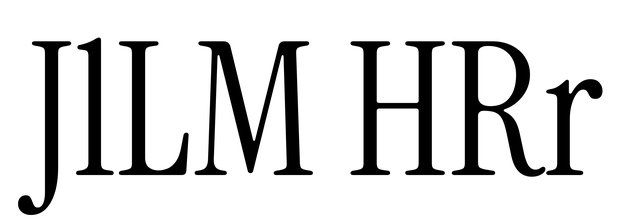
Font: InstrumentSerif-Regular